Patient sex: M
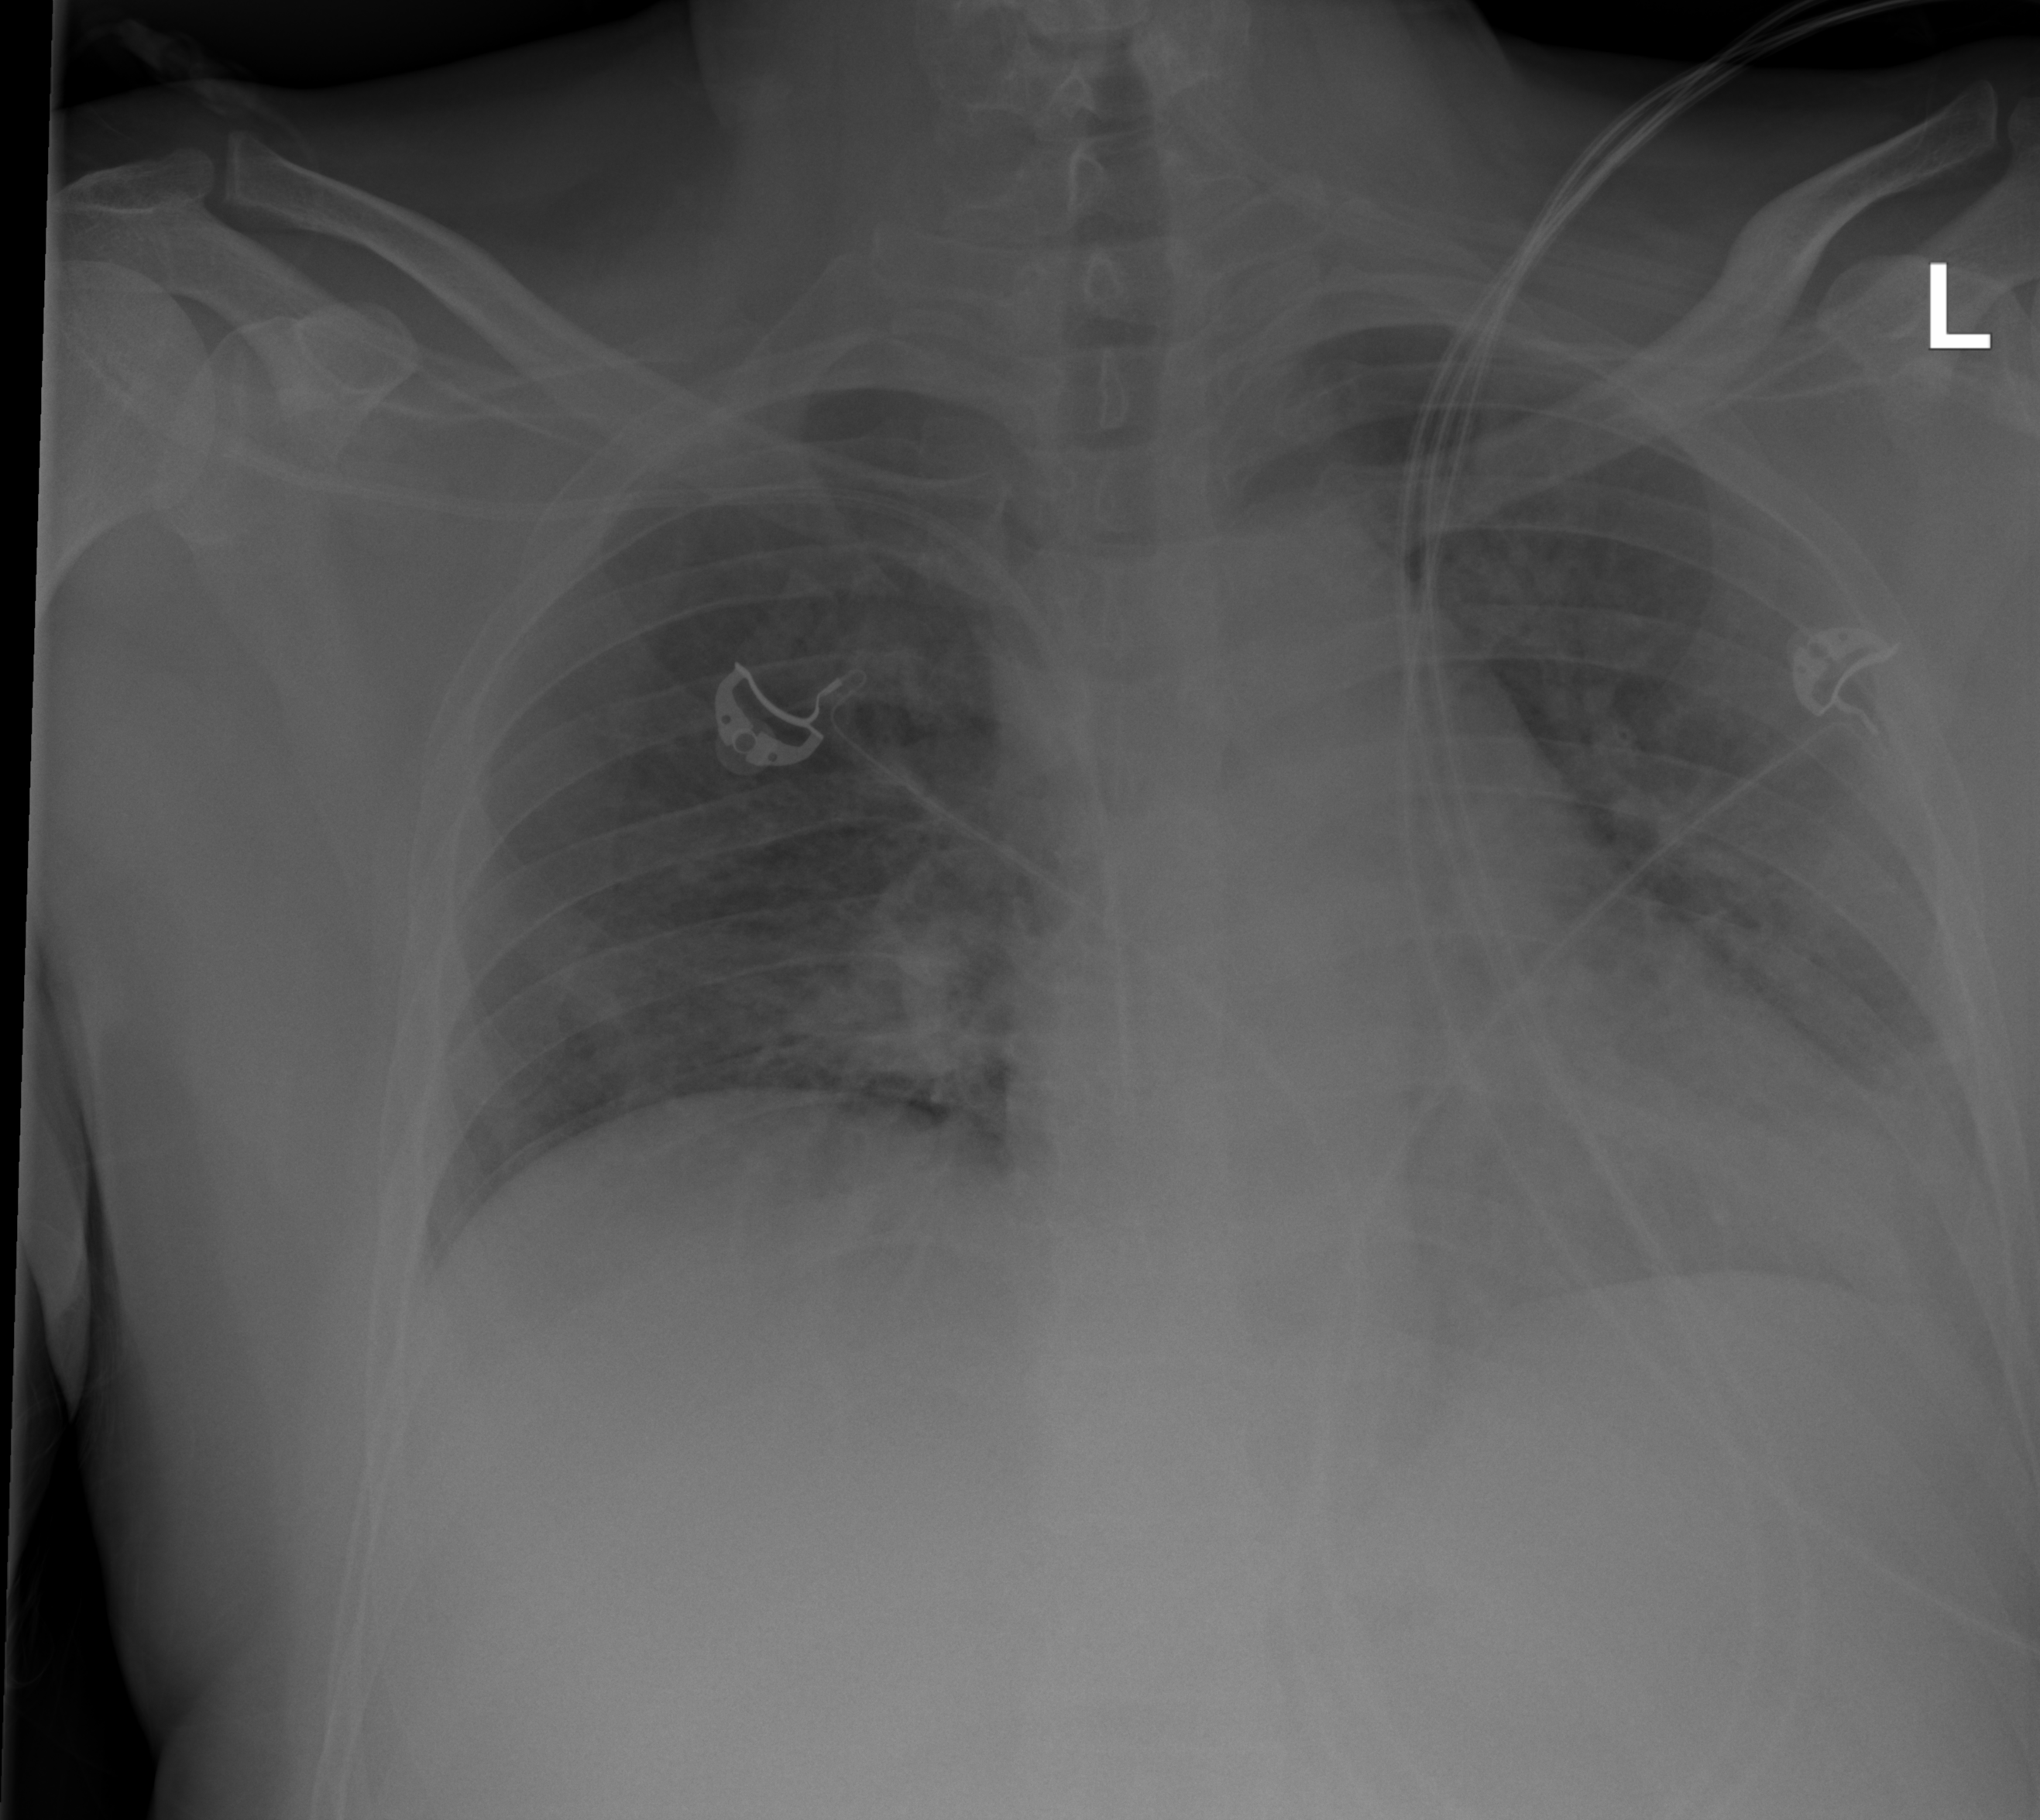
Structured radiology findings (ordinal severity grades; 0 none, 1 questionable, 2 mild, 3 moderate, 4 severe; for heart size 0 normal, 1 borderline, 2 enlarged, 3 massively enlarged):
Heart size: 2
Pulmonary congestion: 2
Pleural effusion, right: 0
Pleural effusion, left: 0
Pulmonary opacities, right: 2
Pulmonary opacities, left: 2
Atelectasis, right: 0
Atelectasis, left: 2